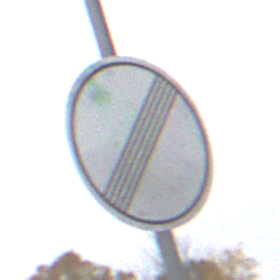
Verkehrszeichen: EndeSaemtlicherBegrenzungen
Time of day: Midday
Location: Outdoor (Suburban)
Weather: Overcast
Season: NotSpecified
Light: Natural